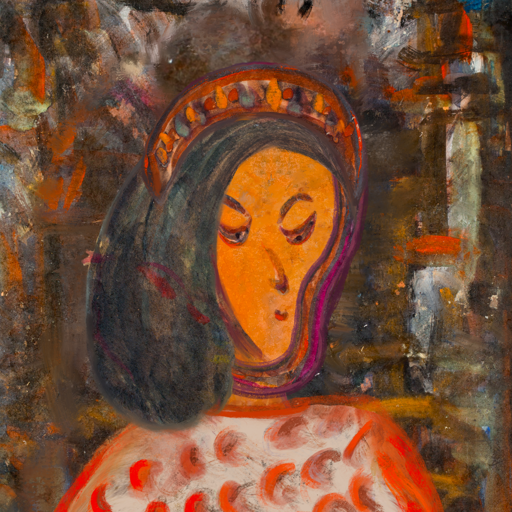
Background: GypsyQueen, Head And Neck Side: Hypocrite_w_Hair, Face Side: Hypocrite, Bust: Rupkatha, Hair Side: Gypsy_Mother, Head Accessory: Hypocrite, Second Necklace: Blank, Necklace: Blank, Baby: Blank